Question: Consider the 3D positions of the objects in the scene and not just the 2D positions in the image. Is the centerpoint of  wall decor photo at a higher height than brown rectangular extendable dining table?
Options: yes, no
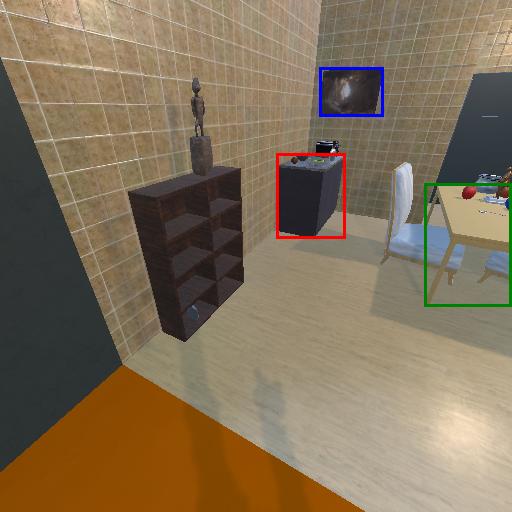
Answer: yes